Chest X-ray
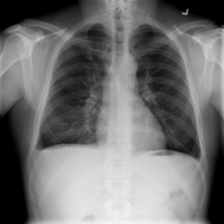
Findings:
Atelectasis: negative
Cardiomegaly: negative
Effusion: positive
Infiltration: negative
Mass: negative
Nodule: negative
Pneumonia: negative
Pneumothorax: negative
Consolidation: negative
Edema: negative
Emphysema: negative
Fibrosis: negative
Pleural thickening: negative
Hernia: negative